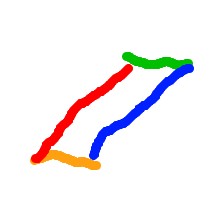
Shape: parallelogram